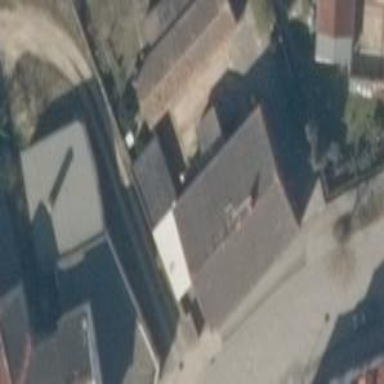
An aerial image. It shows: Building with gabled roof.